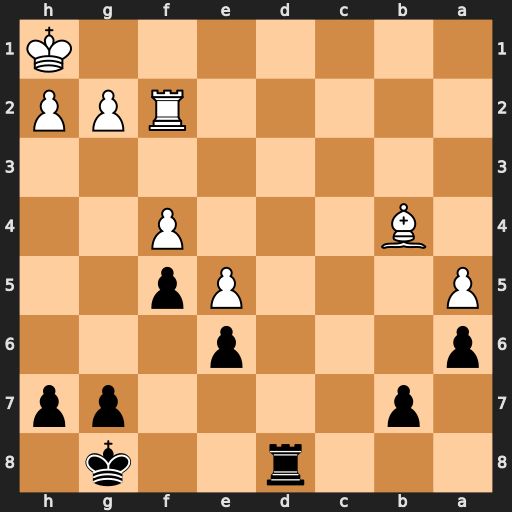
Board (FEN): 3r2k1/1p4pp/p3p3/P3Pp2/1B3P2/8/5RPP/7K
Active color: b
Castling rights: -
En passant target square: -
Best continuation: Rd1+ Be1 Rxe1+ Rf1 Rxf1#